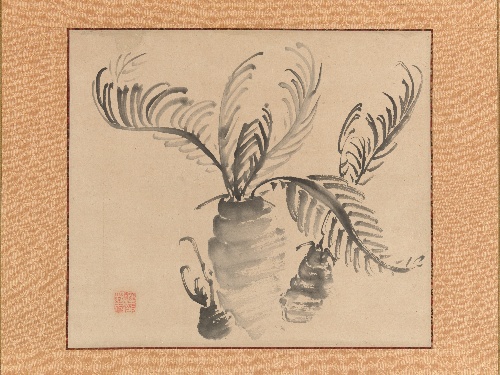
Title: 池大雅筆　蘇鉄図|Cycad
Artist: Ike Taiga
Artist bio: Japanese, 1723–1776
Date: mid-18th century
Object type: Hanging scroll
Classification: Paintings
Medium: Hanging scroll; ink on paper
Culture: Japan
Period: Edo period (1615–1868)
Dimensions: Image: 11 in. × 12 5/8 in. (28 × 32.1 cm)
Overall with mounting: 41 9/16 × 18 1/16 in. (105.5 × 45.8 cm)
Overall with knobs: 41 9/16 × 19 15/16 in. (105.5 × 50.7 cm)
Department: Asian Art
Credit line: Mary Griggs Burke Collection, Gift of the Mary and Jackson Burke Foundation, 2015
Accession year: 2015
Repository: Metropolitan Museum of Art, New York, NY
Tags: Plants